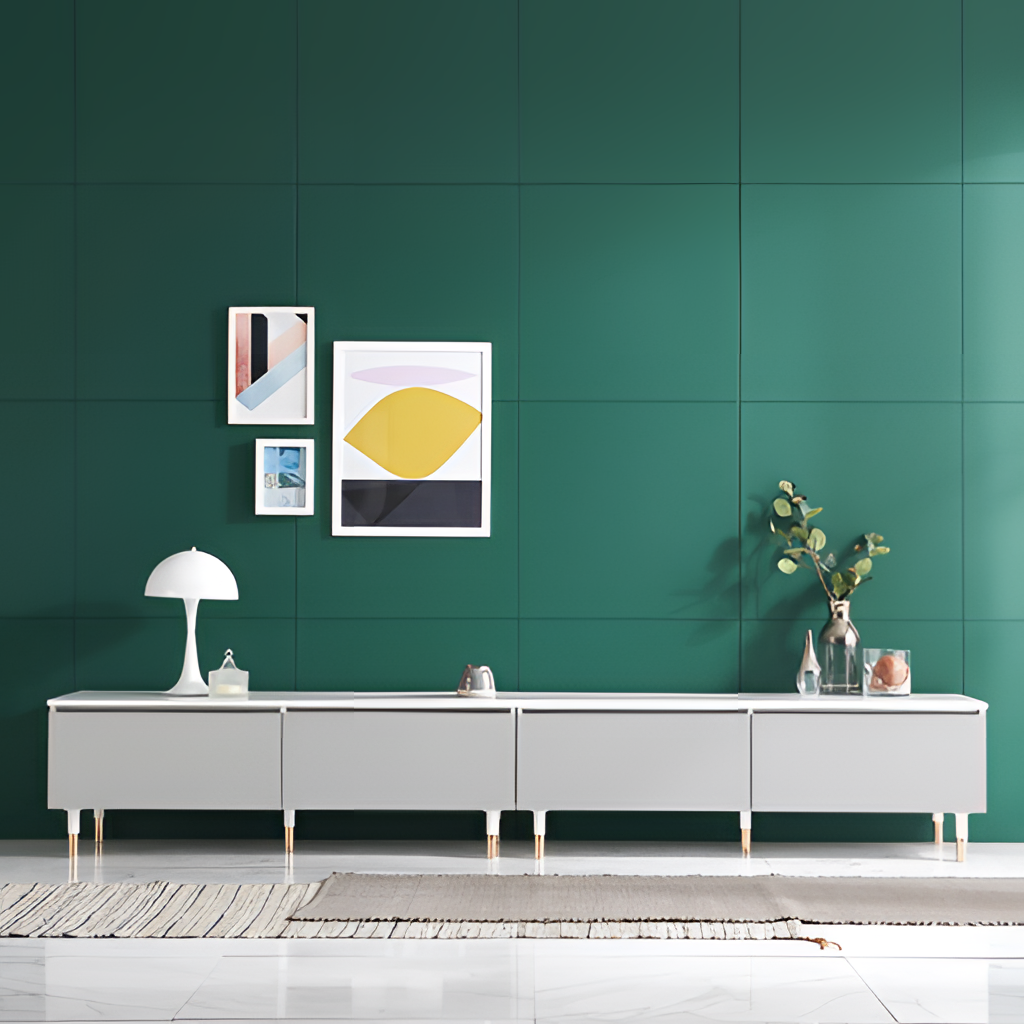
living room, wood TV unit, modern, green paint wallpaper, with solid pattern, tile flooring, with large square pattern